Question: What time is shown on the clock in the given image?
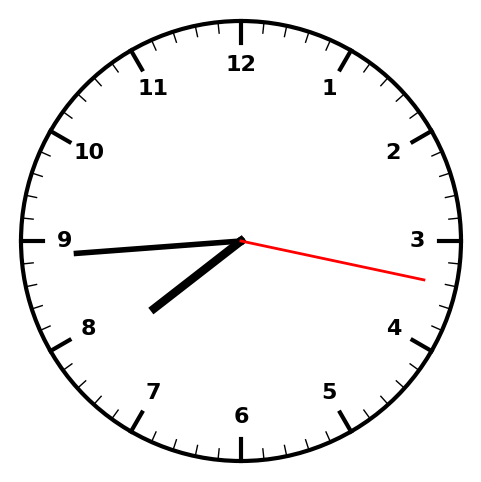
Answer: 07:44:17